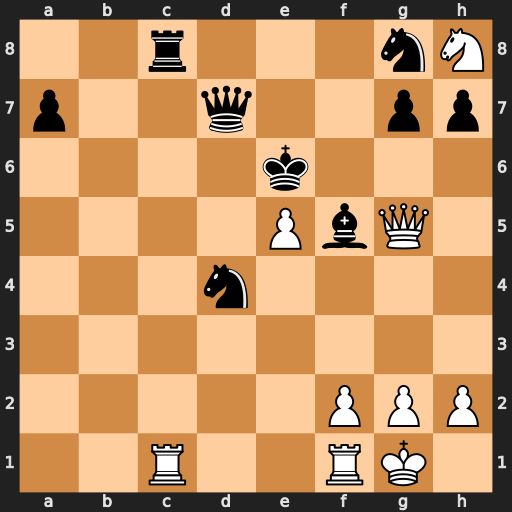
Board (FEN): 2r3nN/p2q2pp/4k3/4PbQ1/3n4/8/5PPP/2R2RK1
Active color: w
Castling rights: -
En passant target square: -
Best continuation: Rxc8 Qxc8 Qxg7